RGB frame:
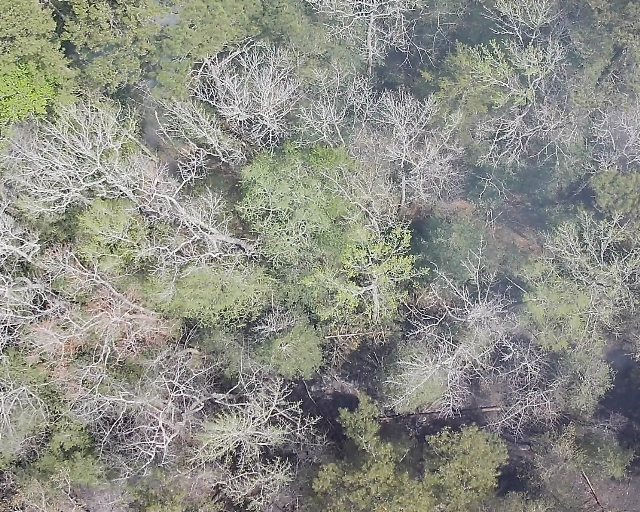
Thermal frame:
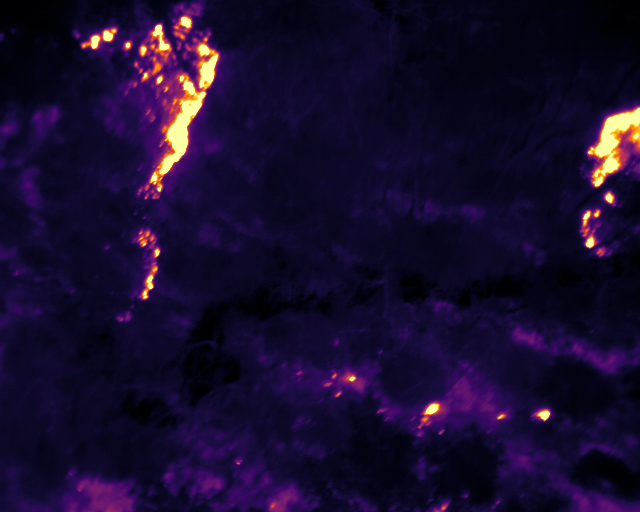
Captured: 2026-02-26 03:43:18
Pixels at or above 80 °C: 4449 (fraction of frame: 0.01358)